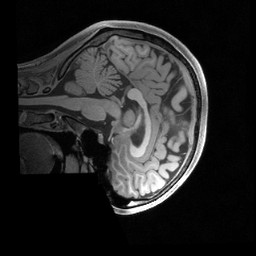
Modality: T1w
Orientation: sagittal
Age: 21
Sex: female
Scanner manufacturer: siemens
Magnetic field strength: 3 T
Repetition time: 2.4 s
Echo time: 0.00224 s